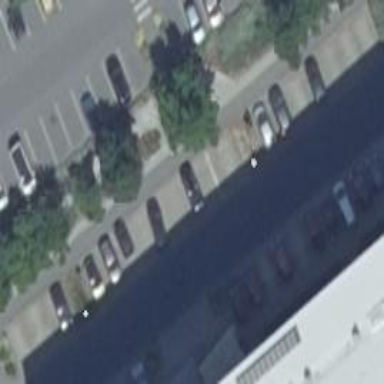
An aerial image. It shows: Street-side parking with grass paver surface.